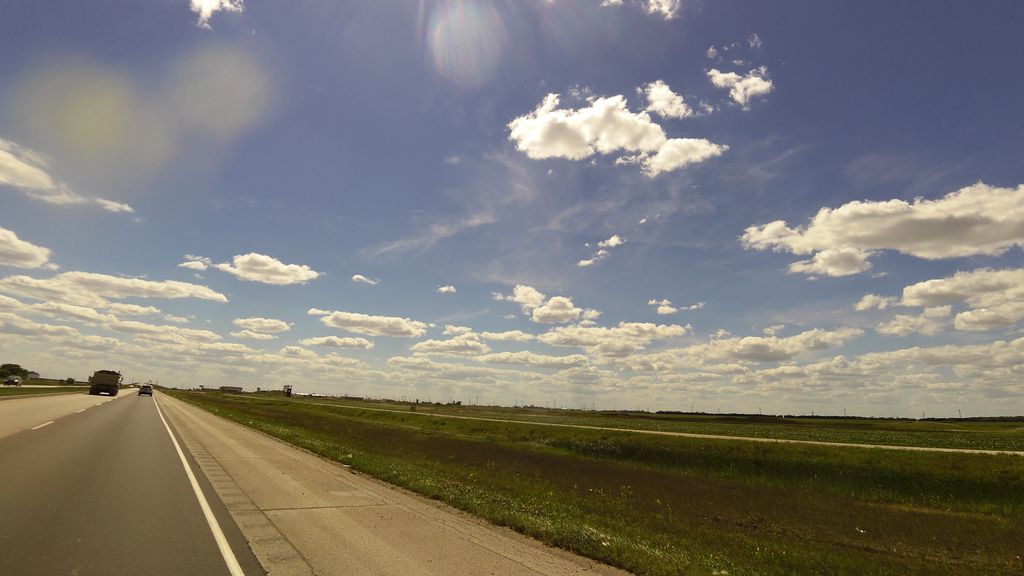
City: winnipeg